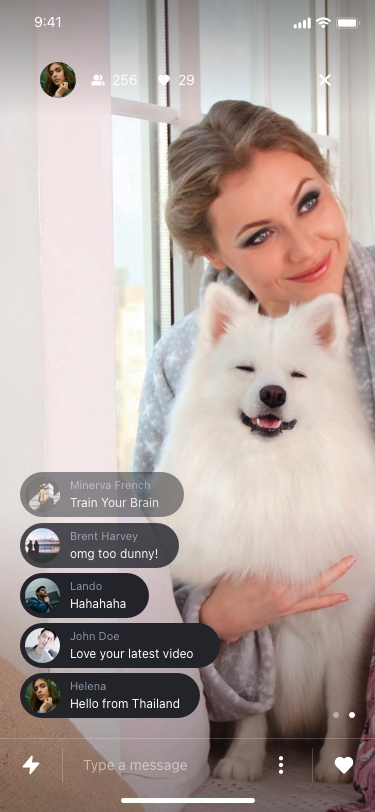
Text in this UI design:
Hello from Thailand
Helena
Love your latest video
John Doe
Hahahaha
Lando
omg too dunny!
Brent Harvey
Train Your Brain
Minerva French
Type a message
29
256